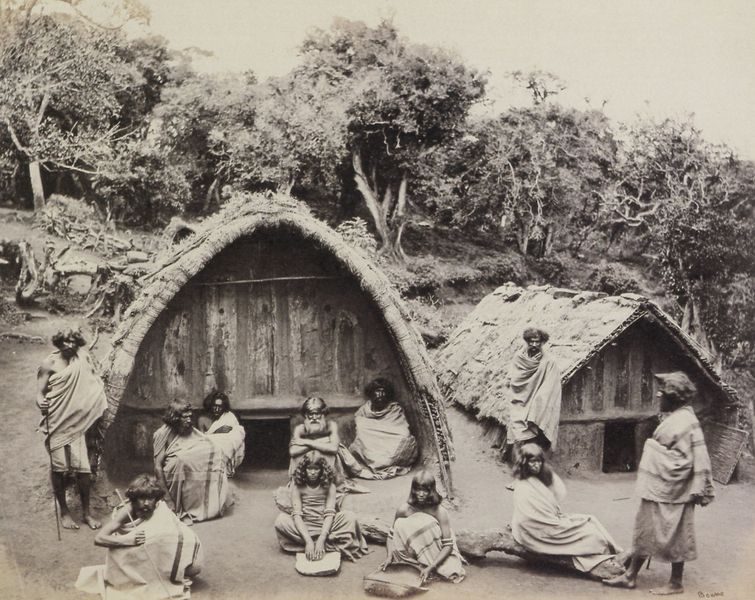
Titel: Bergbauern vom Stamm der Todas in Südindien
Künstler: Samuel Bourne
Standort: London
Institution: Privatsammlung
Schlagwörter: baum, blätter, dunkel, gruppe, himmel, laub, mann, umhang, weiß, bäume, frauen, landschaft, menschen, sitzen, äste, frau, frisur, haar, holz, kariert, kleider, männer, schwarz, stroh, tür, dach, gras, haus, tuch, leute, alt, bart, wand, alte, stehen, vollbart, gruppenportrait, portrait, schauen, baumstamm, erde, häuser, natur, stamm, zweige, busch, gehen, hütte, boden, insel, haare, sitzend, tücher, decke, familie, kind, locken, mittelscheitel, scheitel, wald, kinder, stock, schalen, stab, afrika, hang, dorf, dächer, giebel, hütten, platz, füsse, sepia, böschung, ernst, glatze, bretter, foto, fotografie, photographie, posen, südsee, eingang, strohdach, hocken, schwarzweiss, stöcke, volk, photo, wurzeln, afrikaner, urwald, umhänge, fotographie, indien, turban, familien, aufnahme, indonesien, matte, zelte, tympanon, decken, bewohner, dschungel, einwohner, indianer, ureinwohner, verhüllen, australien, primitive, sock, eingeborene, indios, einheimische, indigene, stäcke, #mann, exoten, unterkuenfte, hütten eingeborene, südameerika, dusch, erdhütten, ahng